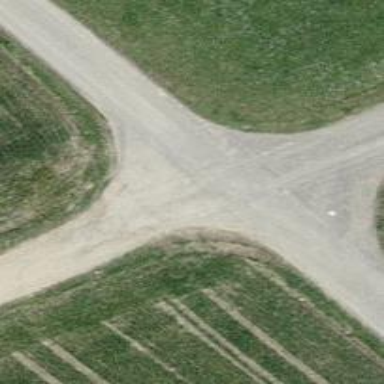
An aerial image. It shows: Well-maintained track road of grade 1.